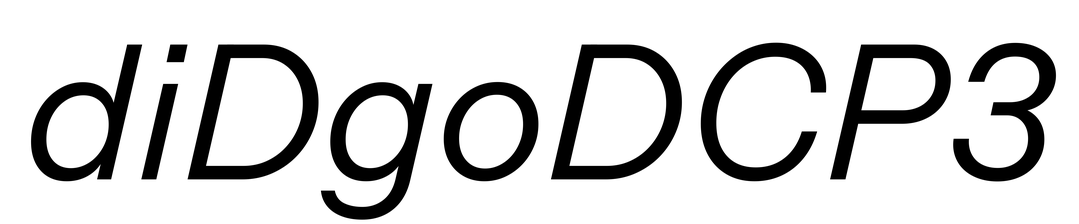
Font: InstrumentSans-Italic_Italic